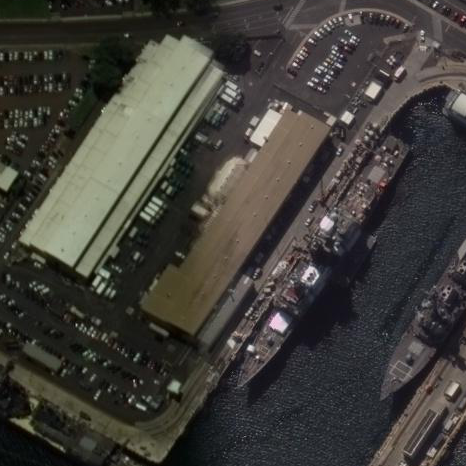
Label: cruiser